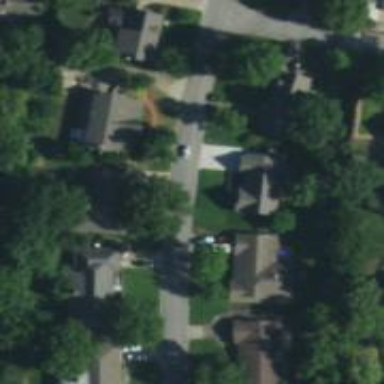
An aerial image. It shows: Residential road.